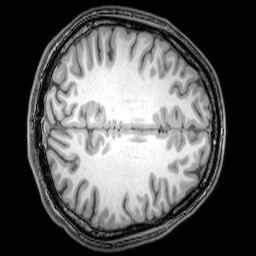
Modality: T1w
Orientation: axial
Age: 24
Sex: male
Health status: healthy
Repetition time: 0.081 s
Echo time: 0.037 s